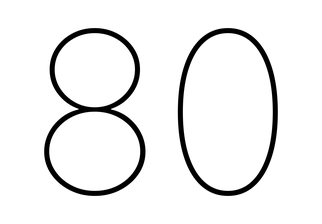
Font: Inter_Thin